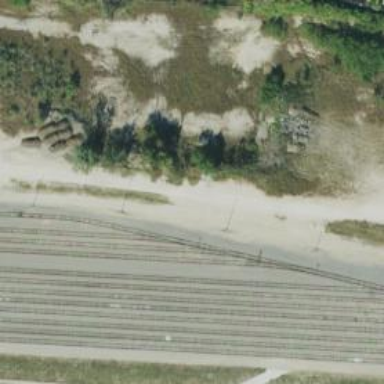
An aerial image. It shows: Railway yard.